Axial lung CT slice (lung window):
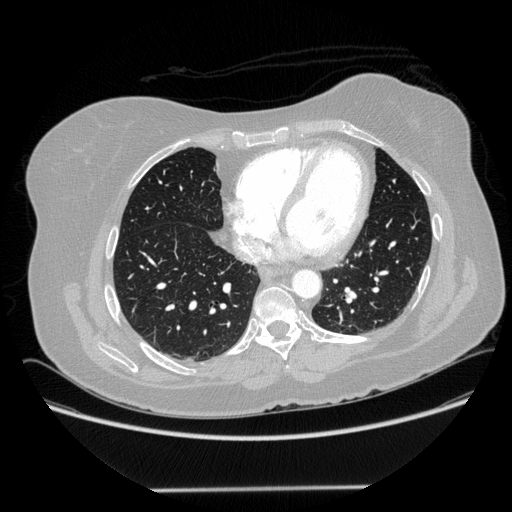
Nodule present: no